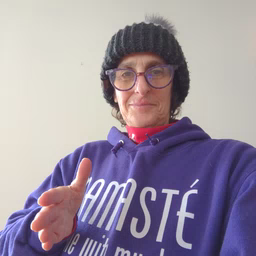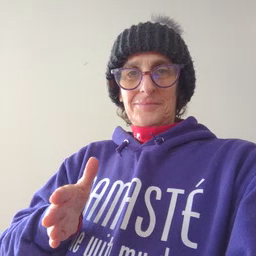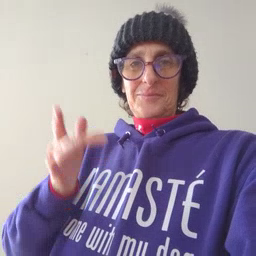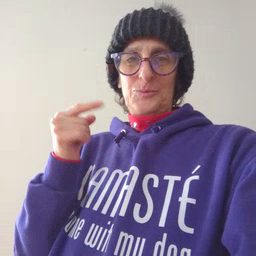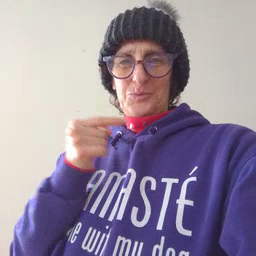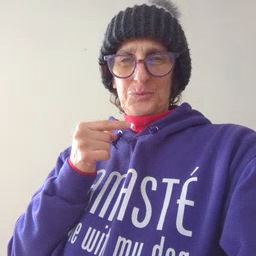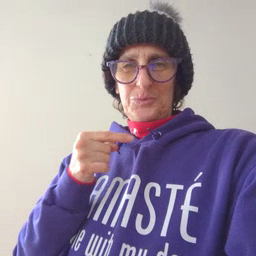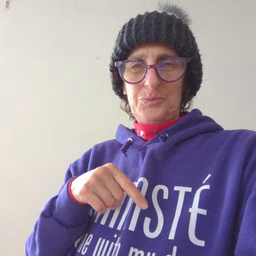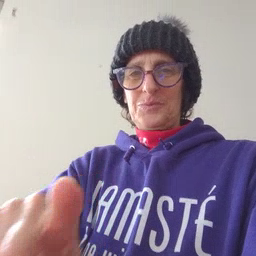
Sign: owie